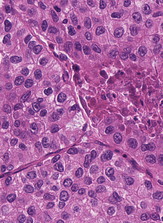
Tumor epithelial tissue: yes
Tumor-associated stroma tissue: no
Normal tissue: no